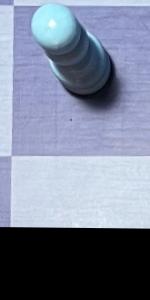
Label: Empty